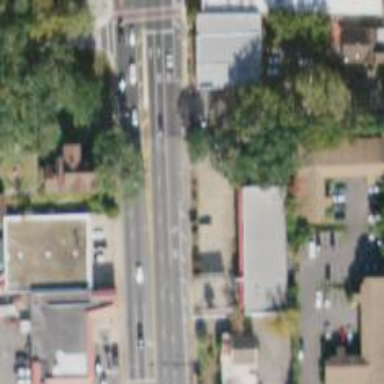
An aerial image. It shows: Unmarked crossing on footway.